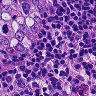
Metastatic tissue present: yes